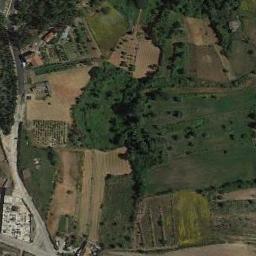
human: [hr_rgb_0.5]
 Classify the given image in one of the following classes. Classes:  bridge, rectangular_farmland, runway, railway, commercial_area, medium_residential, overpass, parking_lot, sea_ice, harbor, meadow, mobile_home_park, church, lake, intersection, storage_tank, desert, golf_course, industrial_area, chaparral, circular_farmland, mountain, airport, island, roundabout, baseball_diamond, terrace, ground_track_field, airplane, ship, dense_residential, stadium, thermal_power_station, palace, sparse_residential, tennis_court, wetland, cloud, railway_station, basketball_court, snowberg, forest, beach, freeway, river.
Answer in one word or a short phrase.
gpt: terrace